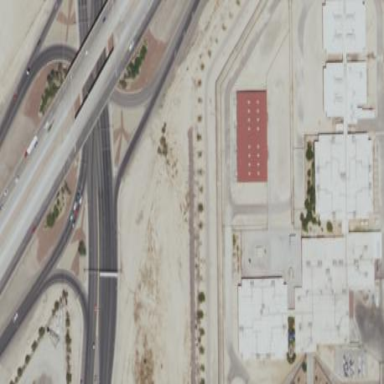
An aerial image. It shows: Prison with surrounding fence.